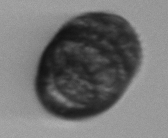
Label: Margalefidinium